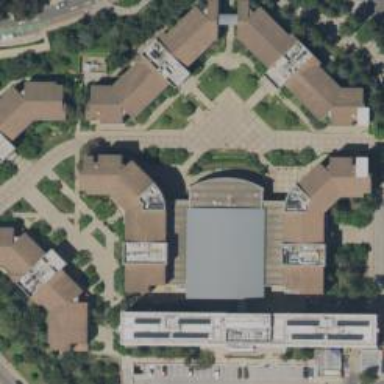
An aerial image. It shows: Residential building part of university campus.